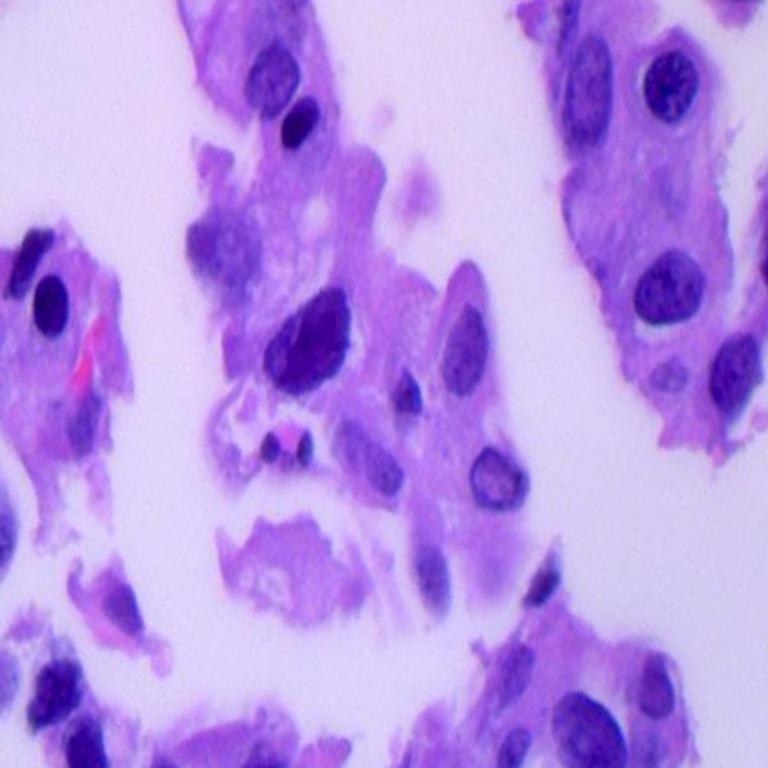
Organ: lung
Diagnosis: adenocarcinomas